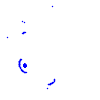
Particle: pion